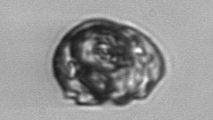
Label: Proterythropsis